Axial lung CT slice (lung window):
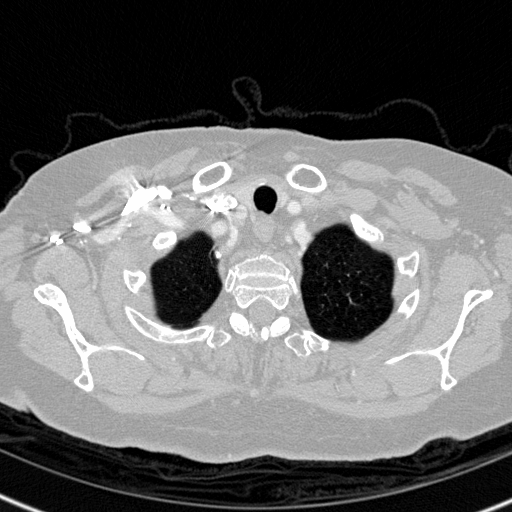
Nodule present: no